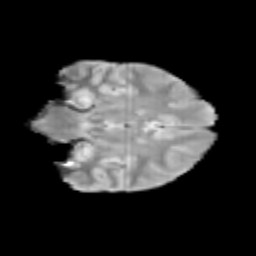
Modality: T2w
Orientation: coronal
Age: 12
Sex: female
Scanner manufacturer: siemens
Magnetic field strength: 3 T
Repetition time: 3.8 s
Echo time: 0.07 s